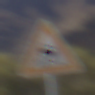
Verkehrszeichen: SchleuderOderRutschgefahr
Umgebung: Outdoor, Nature
Tageszeit: MorningAfternoon
Wetter: Clear
Licht: Natural
Jahreszeit: NotSpecified
Kontrast: HighContrast